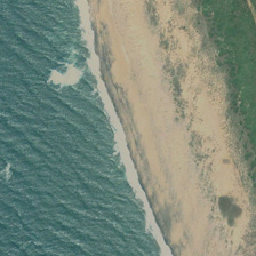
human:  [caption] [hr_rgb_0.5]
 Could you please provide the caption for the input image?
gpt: The yellow beach lies between the light blue ocean and the green trees.

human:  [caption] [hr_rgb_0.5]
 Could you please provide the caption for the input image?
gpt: the ground is brown and the water is green .

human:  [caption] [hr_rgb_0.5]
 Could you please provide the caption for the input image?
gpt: The yellow beach is between the blue sea and the green trees.

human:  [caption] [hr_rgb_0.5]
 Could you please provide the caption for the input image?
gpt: This is a beach. The water is beautiful.

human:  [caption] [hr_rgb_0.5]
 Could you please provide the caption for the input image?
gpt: This is a beach and the water is very beautiful.